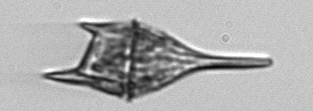
Label: Tripos_lineatus